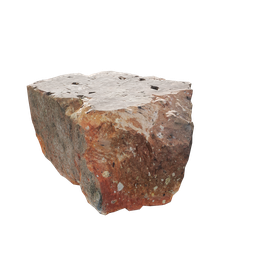
Label: architecture